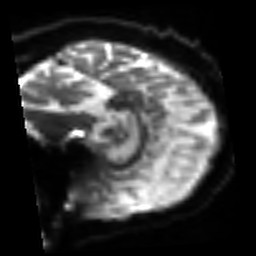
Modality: sbref
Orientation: sagittal
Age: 56
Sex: male
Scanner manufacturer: siemens
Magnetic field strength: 3 T
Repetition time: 3.2 s
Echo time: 0.081 s